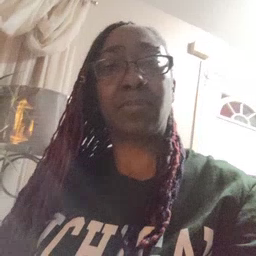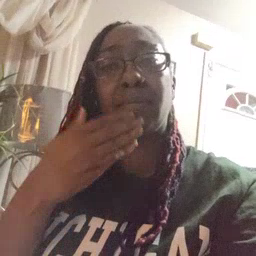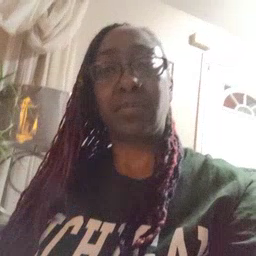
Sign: thankyou